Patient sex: F
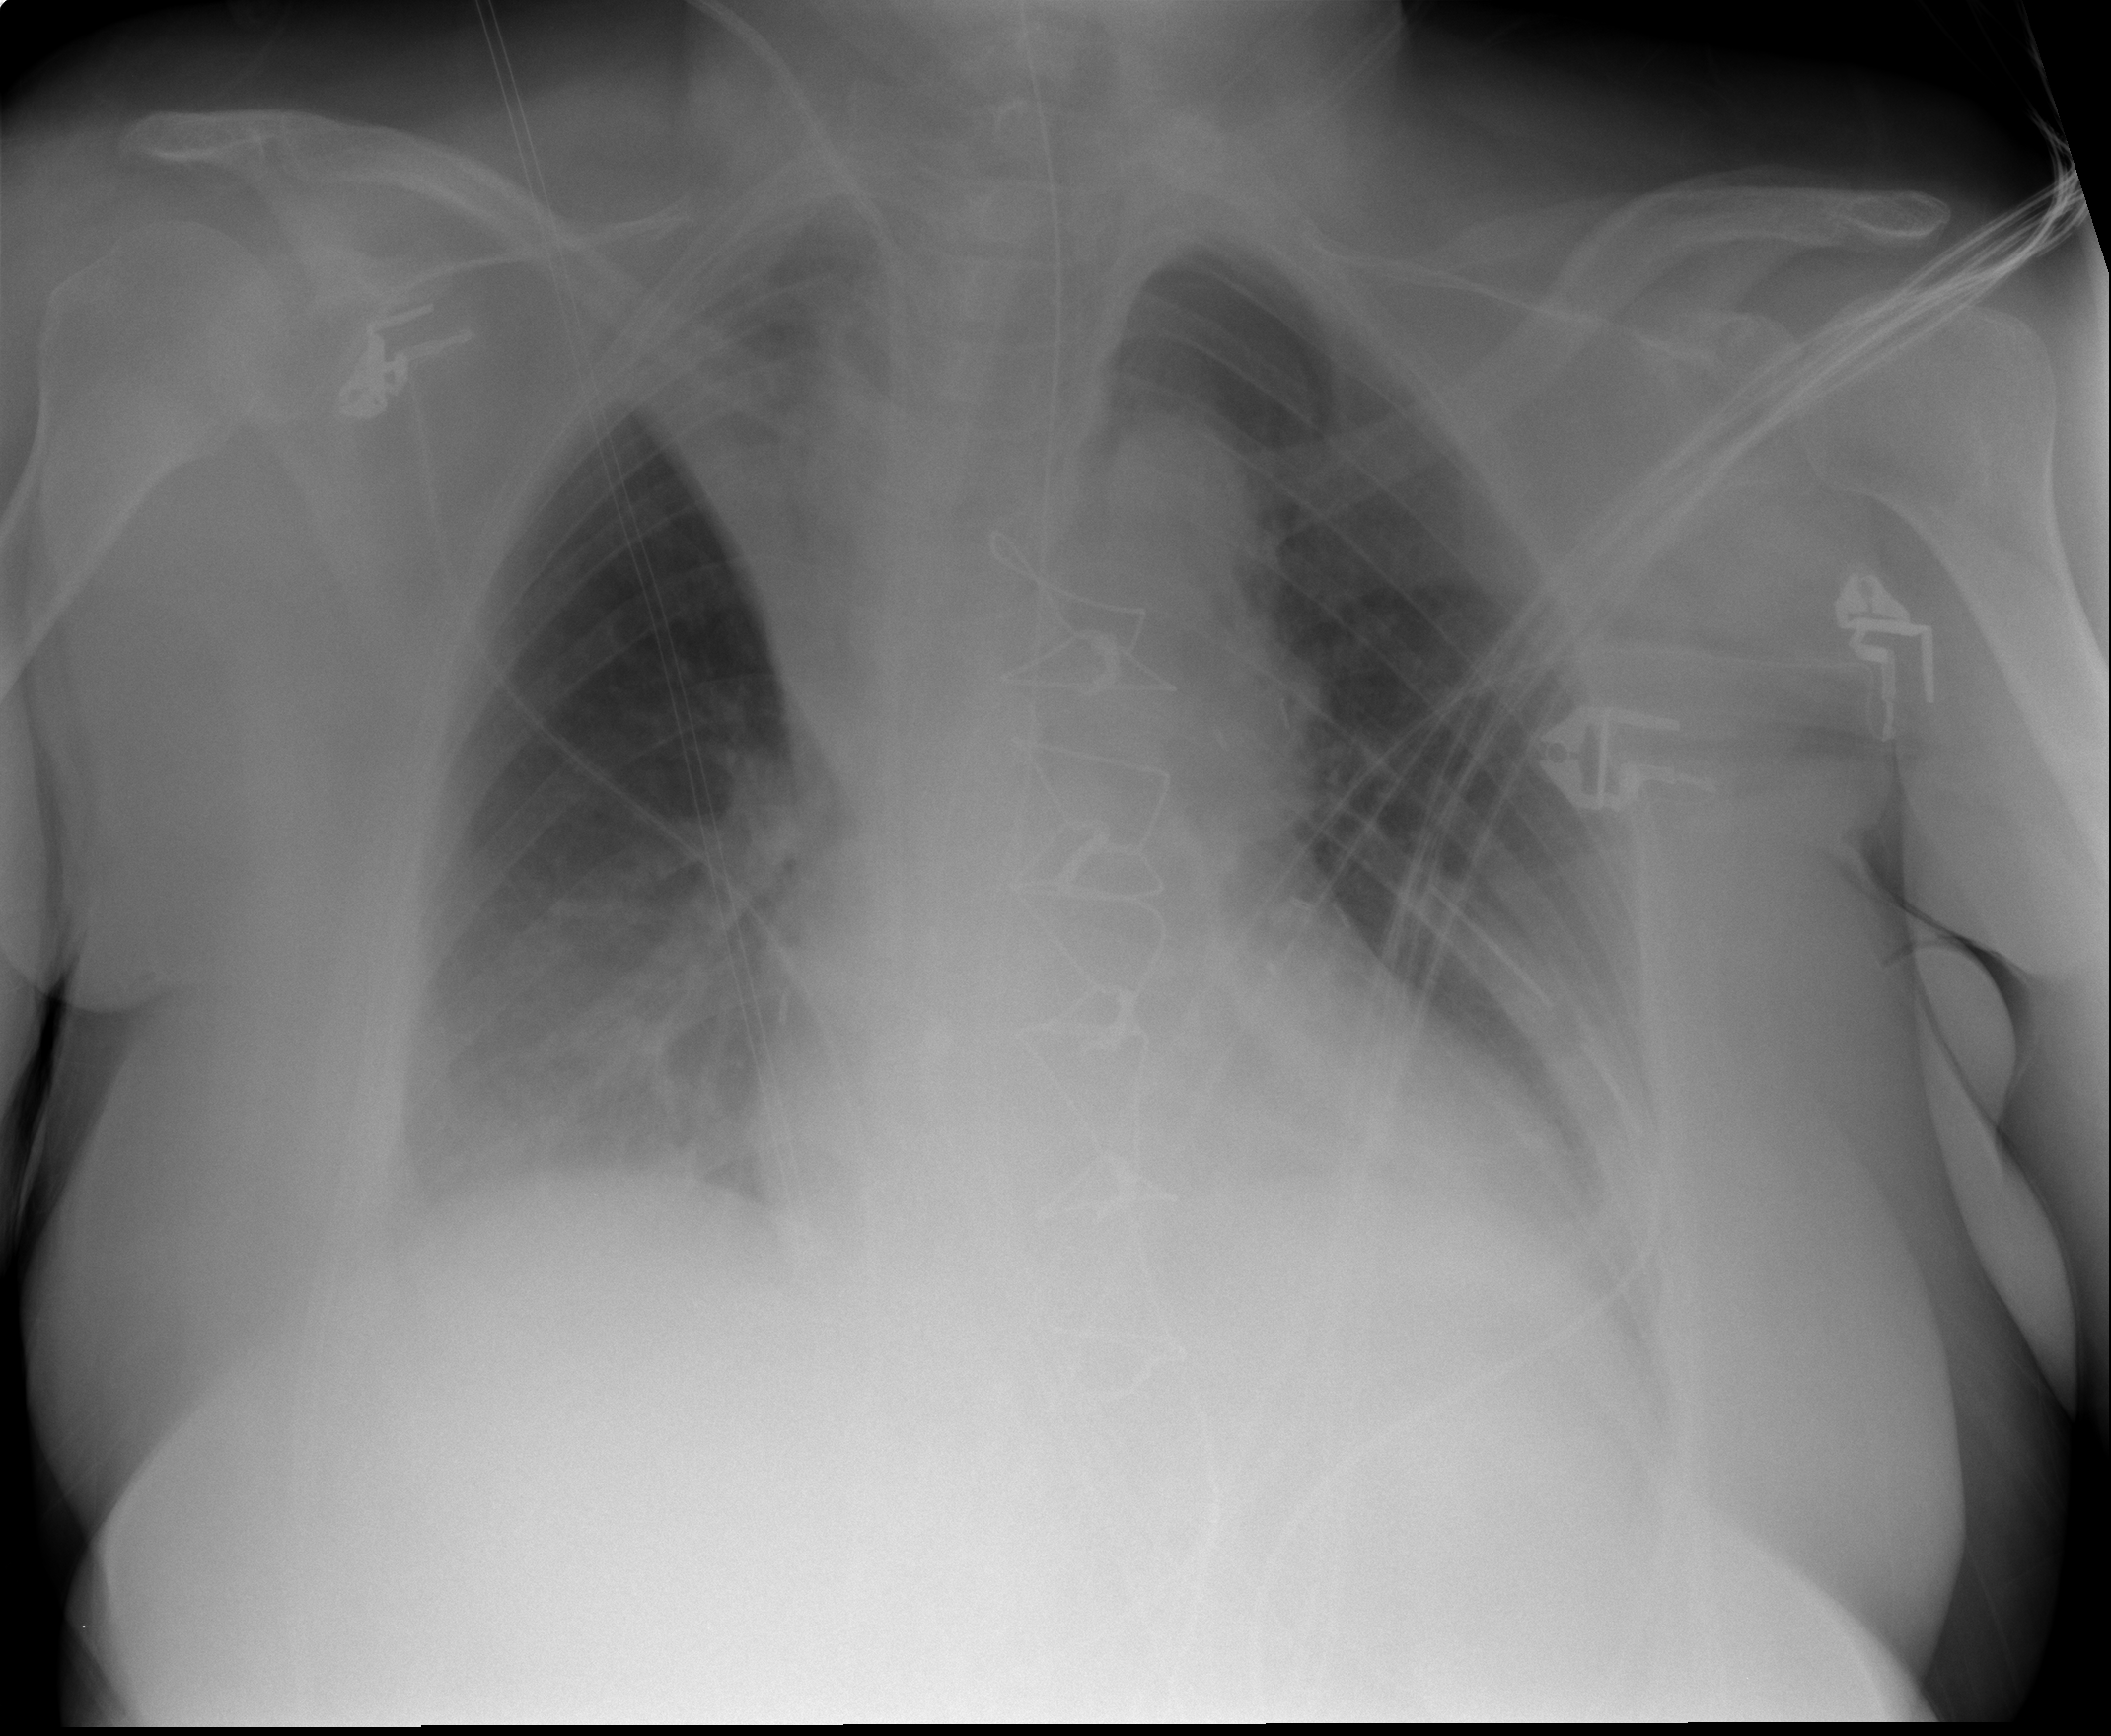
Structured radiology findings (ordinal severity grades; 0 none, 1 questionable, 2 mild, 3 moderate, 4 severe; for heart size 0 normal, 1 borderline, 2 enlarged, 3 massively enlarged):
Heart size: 0
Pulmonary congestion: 1
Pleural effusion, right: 2
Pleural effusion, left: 2
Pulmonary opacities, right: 1
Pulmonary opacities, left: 0
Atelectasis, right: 3
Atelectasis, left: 2